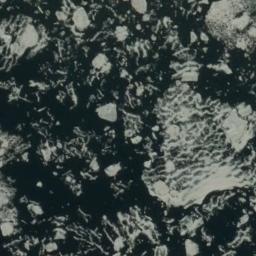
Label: sea_ice